Question: i am asking you for help. As you see from the picture it is a result that i should have, but, at the moment i have information orinted on my left corner. what i am doing wrog?

'''
public class MainActivity extends ListActivity {
/** Items entered by the user is stored in this ArrayList variable */
ArrayList<String> list = new ArrayList<String>();
/** Declaring an ArrayAdapter to set items to ListView */
ArrayAdapter<String> adapter;
TextView mTvSDate;
TextView mTvSName;
@Override
protected void onCreate(Bundle savedInstanceState) {
super.onCreate(savedInstanceState);
setContentView(R.layout.activity_main);
OnClickListener listener = new OnClickListener() {
@Override
public void onClick(View v) {
Intent intent = new Intent("com.example.SecondElementActivity");
startActivityForResult(intent, 1);
}
};
ImageButton addBtn = (ImageButton) findViewById(R.id.addBtn);
addBtn.setOnClickListener(listener);
Log.d("Suceess1","Sucess1");
}
@Override
protected void onActivityResult(int requestCode, int resultCode, Intent data) {
super.onActivityResult(requestCode, resultCode, data);
// Defining the ArrayAdapter to set items to ListView
adapter = new ArrayAdapter<String>(this, android.R.layout.simple_list_item_1, list);
// Getting reference to TextView tv_sage of the layout file activity_student
// mTvSDate = (TextView) findViewById(R.id.editDate);
// Getting reference to TextView tv_sname of the layout file activity_student
mTvSName = (TextView)findViewById(R.id.editName);
Log.d("Suceess5","Sucess5");
// Fetching data from a parcelable object passed from MainActivity
NoteElement drug = getIntent().getParcelableExtra("drug");
// MyAdapter adapter = new MyAdapter(this, generateData());
Log.d("Suceess6","Sucess6");
list.add(mTvSName.getText().toString());
mTvSName.setText(drug.mSName);
adapter.notifyDataSetChanged();
}
@Override
public boolean onCreateOptionsMenu(Menu menu) {
// Inflate the menu; this adds items to the action bar if it is present.
getMenuInflater().inflate(R.menu.main, menu);
return true;
}
}
'''
'''
public class SecondElementActivity extends Activity{
EditText mEtSDate;
EditText mEtSName;
Button btnSave;
@Override
protected void onCreate(Bundle savedInstanceState) {
super.onCreate(savedInstanceState);
setContentView(R.layout.activity_second_element);
// Getting a reference to EditText et_sname of the layout activity_main
mEtSName = (EditText)findViewById(R.id.editName);
// Getting a reference to EditText et_sage of the layout activity_main
mEtSDate = (EditText)findViewById(R.id.editDate);
// Getting a reference to Button btn_ok of the layout activity_main
btnSave = (Button)findViewById(R.id.btnSave);
// Setting onClick event listener for the "OK" button
btnSave.setOnClickListener(new OnClickListener() {
@Override
public void onClick(View v) {
// Creating an instance of NoteElement class with user input data
NoteElement drug = new NoteElement(
mEtSDate.getText().toString(),
mEtSName.getText().toString());
// Creating an intent to open the activity MainActivity
Intent intent = new Intent(getBaseContext(), MainActivity.class);
// Passing data as a parecelable object to MainActivity
intent.putExtra("drug",drug);
// Opening the activity
startActivity(intent);
}
});
}
}
'''
Parcelable class
'''
public class NoteElement implements Parcelable{
String mSDate;
String mSName;
@Override
public int describeContents() {
// TODO Auto-generated method stub
return 0;
}
/**
* Storing the NoteElement data to Parcel object
**/
@Override
public void writeToParcel(Parcel dest, int flags) {
dest.writeString(mSDate);
dest.writeString(mSName);
}
/**
* A constructor that initializes the NoteElement object
**/
public NoteElement(String sDate, String sName){
this.mSDate = sDate;
this.mSName = sName;
}
/**
* Retrieving NoteElement data from Parcel object
* This constructor is invoked by the method createFromParcel(Parcel source) of
* the object CREATOR
**/
private NoteElement(Parcel in){
this.mSDate = in.readString();
this.mSName = in.readString();
}
public static final Parcelable.Creator<NoteElement> CREATOR = new Parcelable.Creator<NoteElement>() {
@Override
public NoteElement createFromParcel(Parcel source) {
return new NoteElement(source);
}
@Override
public NoteElement[] newArray(int size) {
return new NoteElement[size];
}
};
}
'''
And my activity_main have such a .xml file
'''
<?xml version="1.0" encoding="utf-8"?>
<RelativeLayout xmlns:android="http://schemas.android.com/apk/res/android"
xmlns:tools="http://schemas.android.com/tools"
android:layout_width="fill_parent"
android:layout_height="fill_parent"
android:orientation="vertical" >
<ImageButton
android:id="@+id/addBtn"
android:layout_width="wrap_content"
android:layout_height="wrap_content"
android:layout_alignParentRight="true"
android:layout_alignParentTop="true"
android:src="@drawable/ic_action_new"
android:contentDescription="@string/desc"/>
<TextView
android:id="@+id/textView1"
android:layout_width="wrap_content"
android:layout_height="wrap_content"
android:layout_alignBottom="@+id/addBtn"
android:layout_alignParentLeft="true"
android:layout_marginLeft="53dp"
android:text="@string/mainTxt"
android:textAppearance="?android:attr/textAppearanceLarge"
android:textSize="32sp" />
<!-- Student version -->
<TextView
android:id="@+id/tv_sname"
android:layout_width="wrap_content"
android:layout_height="wrap_content"
android:textIsSelectable="true" />
<TextView
android:id="@+id/tv_sdate"
android:layout_width="wrap_content"
android:layout_height="wrap_content"
android:textIsSelectable="true" />
<!-- List -->
<ListView
android:id="@android:id/list"
android:layout_width="match_parent"
android:layout_height="wrap_content"
android:layout_alignLeft="@+id/textView1"
android:layout_below="@+id/textView1"
android:layout_marginTop="20dp"
android:layout_toLeftOf="@+id/addBtn" />
</RelativeLayout>
'''
'''
<?xml version="1.0" encoding="utf-8"?>
<RelativeLayout xmlns:android="http://schemas.android.com/apk/res/android"
android:layout_width="match_parent"
android:layout_height="match_parent"
android:orientation="vertical" >
<ImageButton
android:id="@+id/addBtn"
android:layout_width="wrap_content"
android:layout_height="wrap_content"
android:layout_alignParentRight="true"
android:layout_alignParentTop="true"
android:src="@drawable/ic_action_new"
android:contentDescription="@string/desc"/>
<TextView
android:id="@+id/textView1"
android:layout_width="wrap_content"
android:layout_height="wrap_content"
android:layout_alignBottom="@+id/addBtn"
android:layout_alignParentLeft="true"
android:layout_marginLeft="53dp"
android:text="@string/mainTxt"
android:textAppearance="?android:attr/textAppearanceLarge"
android:textSize="32sp" />
<!-- Date -->
<TextView
android:id="@+id/date"
android:layout_width="wrap_content"
android:layout_height="40dp"
android:layout_below="@+id/textView1"
android:layout_marginRight="36dp"
android:layout_marginTop="14dp"
android:layout_toLeftOf="@+id/editDate"
android:text="@string/date" />
<EditText
android:id="@+id/editDate"
android:layout_width="wrap_content"
android:layout_height="wrap_content"
android:layout_above="@+id/editName"
android:layout_alignParentRight="true"
android:ems="10"
android:inputType="date"
android:hint="@string/str_hnt_date" />
<!-- Name -->
<TextView
android:id="@+id/name"
android:layout_width="wrap_content"
android:layout_height="40dp"
android:layout_alignBottom="@+id/editName"
android:layout_alignLeft="@+id/date"
android:text="@string/name" />
<EditText
android:id="@+id/editName"
android:layout_width="wrap_content"
android:layout_height="wrap_content"
android:layout_alignParentRight="true"
android:layout_below="@+id/date"
android:ems="10"
android:hint="@string/str_hnt_name" />
<!-- Dosage -->
<TextView
android:id="@+id/dosage"
android:layout_width="wrap_content"
android:layout_height="40dp"
android:layout_alignBaseline="@+id/editText3"
android:layout_alignBottom="@+id/editText3"
android:layout_alignLeft="@+id/notes"
android:text="@string/dosage" />
<EditText
android:id="@+id/editText3"
android:layout_width="wrap_content"
android:layout_height="wrap_content"
android:layout_alignLeft="@+id/editName"
android:layout_below="@+id/editName"
android:ems="10"
android:hint="@string/str_hnt_dosage" />
<!-- Notes -->
<TextView
android:id="@+id/notes"
android:layout_width="wrap_content"
android:layout_height="40dp"
android:layout_alignBaseline="@+id/editText4"
android:layout_alignBottom="@+id/editText4"
android:layout_alignRight="@+id/name"
android:text="@string/notes" />
<EditText
android:id="@+id/editText4"
android:layout_width="wrap_content"
android:layout_height="wrap_content"
android:layout_alignLeft="@+id/editText3"
android:layout_below="@+id/editText3"
android:ems="10"
android:hint="@string/str_hnt_notes"/>
<!-- buttons: Save and Selete-->
<Button
android:id="@+id/btnSave"
android:layout_width="wrap_content"
android:layout_height="wrap_content"
android:layout_alignLeft="@+id/editText4"
android:layout_below="@+id/notes"
android:layout_marginTop="20dp"
android:text="@string/btnSave" />
<Button
android:id="@+id/button2"
android:layout_width="wrap_content"
android:layout_height="wrap_content"
android:layout_alignBottom="@+id/btnSave"
android:layout_marginLeft="20dp"
android:layout_toLeftOf="@+id/addBtn"
android:layout_toRightOf="@+id/btnSave"
android:text="@string/btnDelete" />
</RelativeLayout>
'''
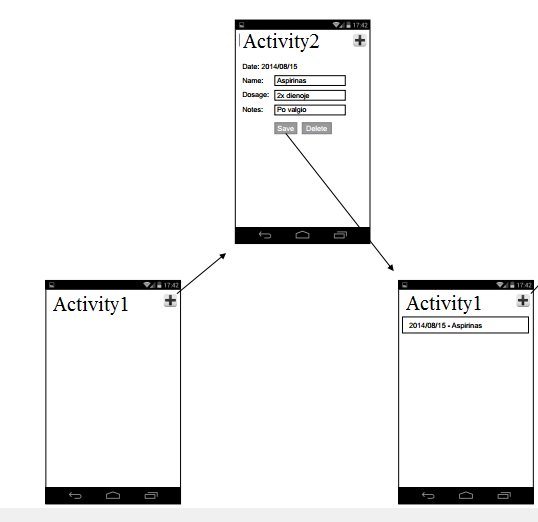
Answer: Okay so you have two activities total right?
Here's the deal: Look at your image. Activity 1 starts activity 2 right? And you're expecting to get information from your activity 2 back to activity 1, correct? Alright.
First thing to learn:
'''
startActivity(intent);
'''
This method states that you will just initiate an activity but expect nothing back from it. So even if you want to send information back to activity 1 THROUGH activitiy 2 it will not work. Instead you must do this:
'''
startActivityForResult(intent, 1);
'''
The second parameter is an integer that can help you differentiate between different activity calls, it is not important for you right now.
Now, because you say "ForResult" in your method above, in your MainActivity now you must implement this:
'''
@Override
protected void onActivityResult(int requestCode, int resultCode, Intent data) {
super.onActivityResult(requestCode, resultCode, data);
// here you will work with the code.
// data is your intent data sent from activity 2
// where you say this in your own code:
// Passing data as a parecelable object to MainActivity
// intent.putExtra("drug",drug);
}
'''
Now the last thing to note:
In SecondElementActivity.java where you have this:
'''
// Opening the activity
startActivity(intent);
'''
It is wrong. You know why? because you're saying that you want to start a new activity. But in Android you already have a parent for this activity, which is activity 1. So your activity 1 called 2, when you end activity 2 it will go back to 1. So, replace that line for this:
'''
setResult(RESULT_OK, intent);
finish();
'''
EDIT:
Also I don't know if this is correct, I don't do it this way, so here is my fix:
'''
OnClickListener listener = new OnClickListener() {
@Override
public void onClick(View v) {
Intent intent = new Intent("com.example.SecondElementActivity");
startActivity(intent);
}
};
'''
When you say you want to make a new intent you should pass two parameters:
'''
Intent intent = new Intent(this, SecondElementActivity.class);
'''
The second parameter is the name of the class you want to call.